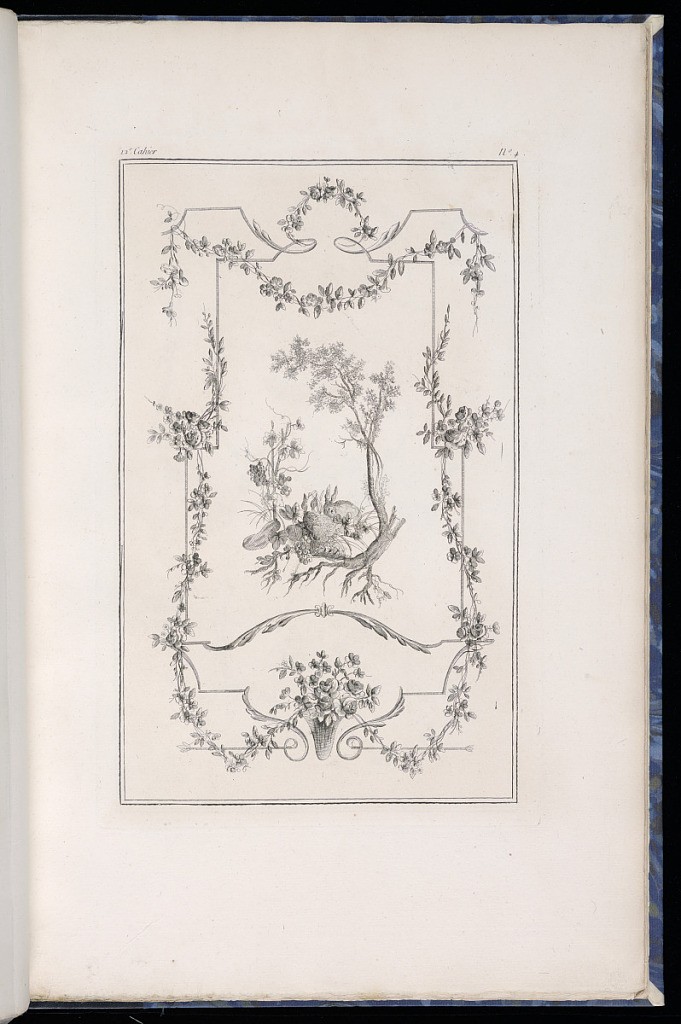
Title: Decorative Panel Design
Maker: Pierre Ranson, French, 1736–1786
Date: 1777–79
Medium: Etching on paper
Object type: Print
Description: Design for a decorative panel featuring arabesque and floral motifs including festoons of flowers, acanthus leaves (rinceaux), fleurons, and a central vignette with two rabbits or hares framed by fruit, grapes, and tree branches. The plate is numbered.